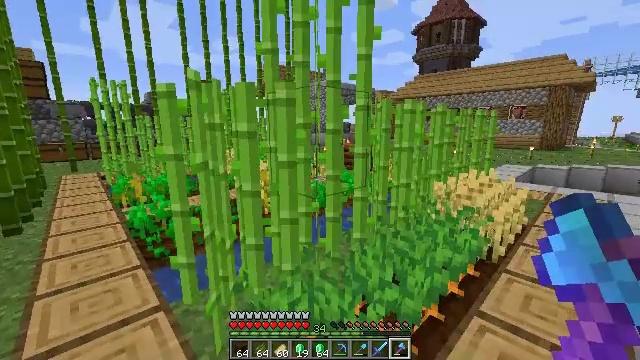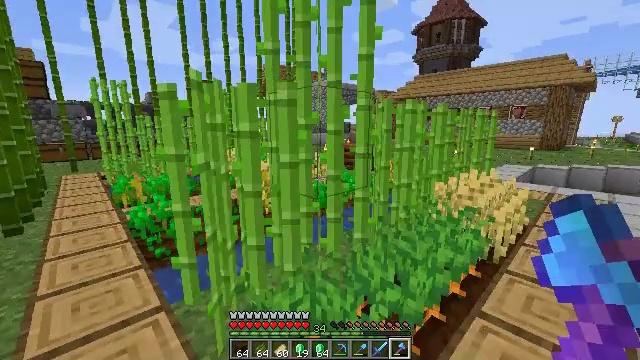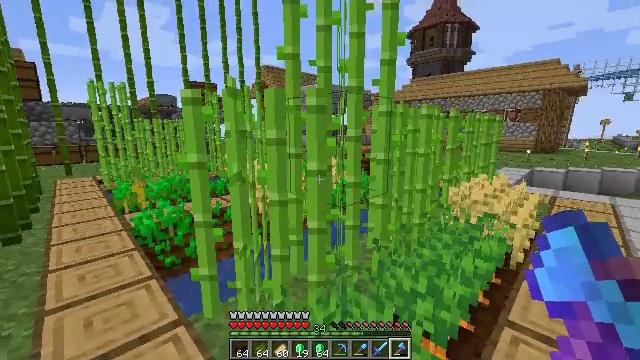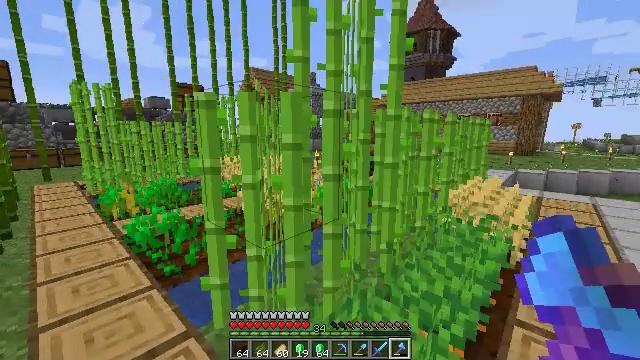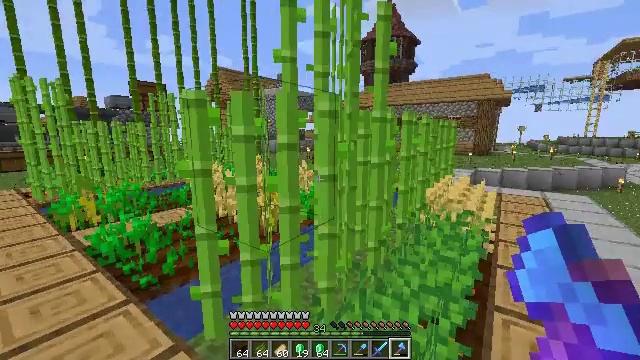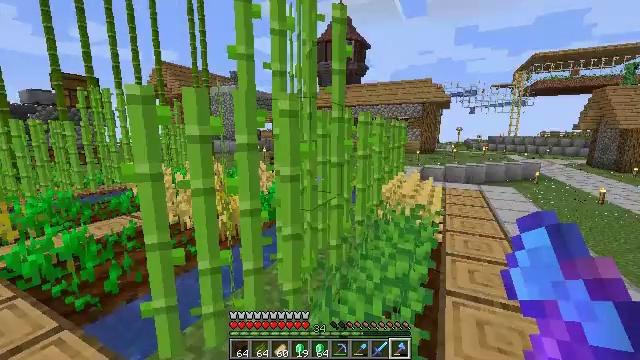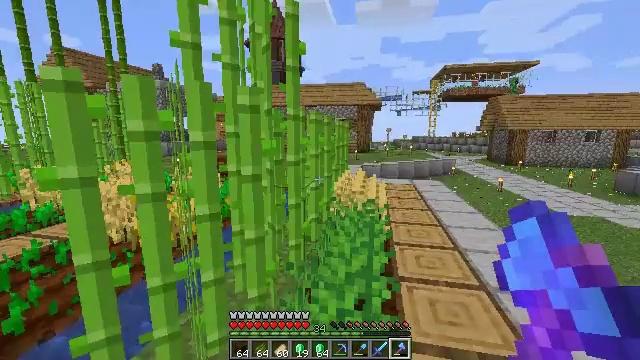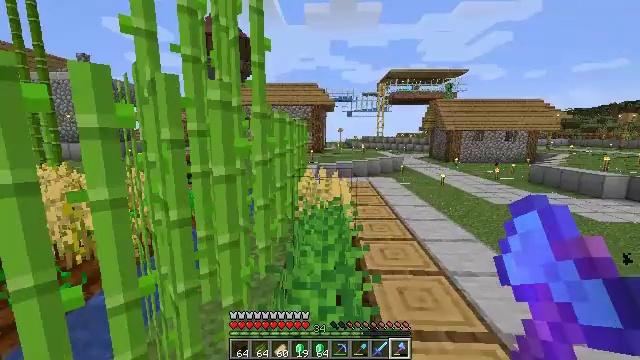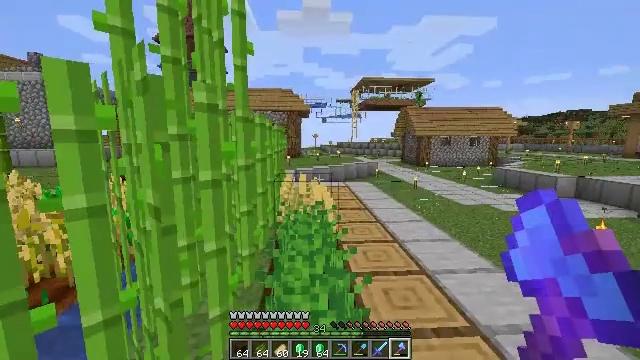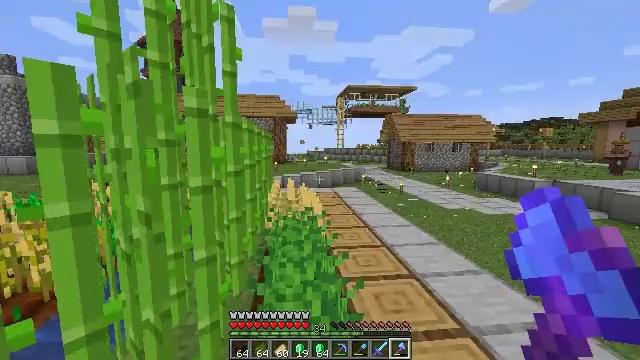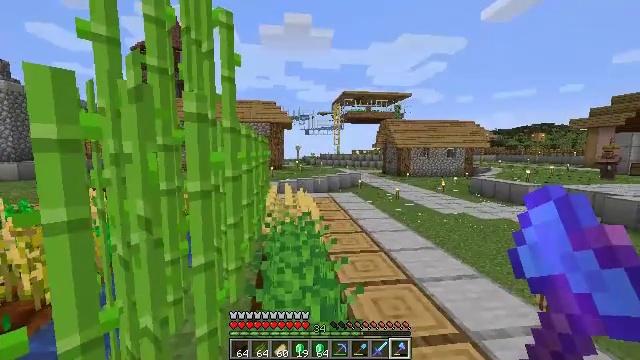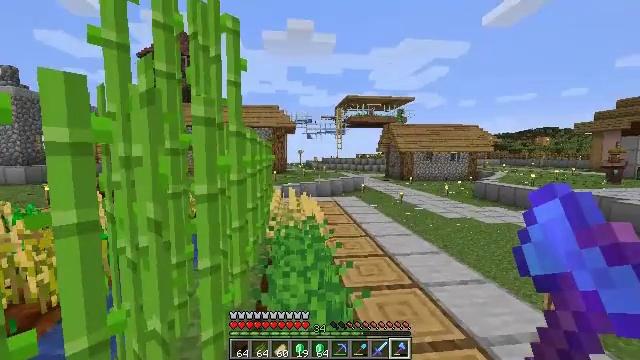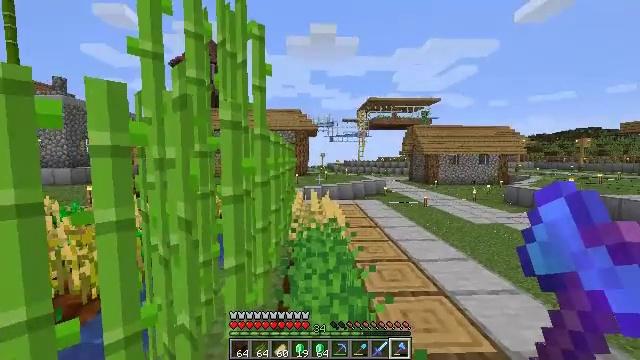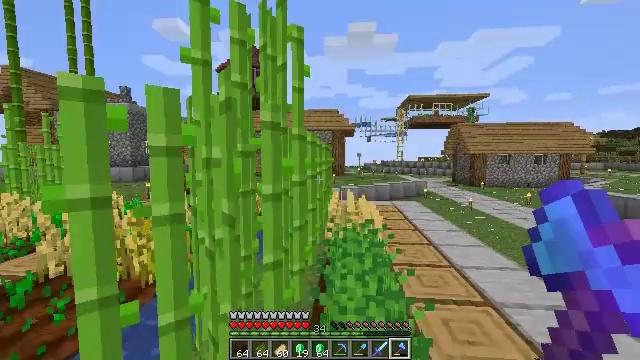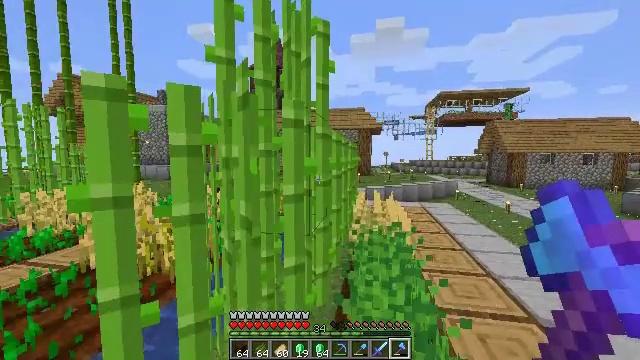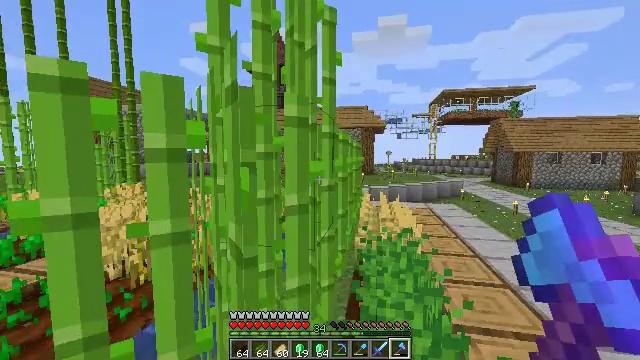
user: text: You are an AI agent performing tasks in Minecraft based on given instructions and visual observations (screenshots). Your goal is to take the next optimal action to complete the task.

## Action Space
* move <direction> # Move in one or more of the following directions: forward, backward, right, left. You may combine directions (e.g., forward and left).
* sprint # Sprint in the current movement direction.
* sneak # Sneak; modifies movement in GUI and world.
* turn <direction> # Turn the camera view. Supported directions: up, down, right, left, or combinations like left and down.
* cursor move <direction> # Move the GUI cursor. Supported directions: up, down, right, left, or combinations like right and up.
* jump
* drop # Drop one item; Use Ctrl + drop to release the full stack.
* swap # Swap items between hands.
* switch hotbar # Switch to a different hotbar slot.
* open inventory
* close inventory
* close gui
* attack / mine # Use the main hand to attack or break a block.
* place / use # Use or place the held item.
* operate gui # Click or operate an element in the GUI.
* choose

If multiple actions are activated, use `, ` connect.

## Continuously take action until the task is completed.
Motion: motion action
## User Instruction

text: Cut down the sugar cane stalks.
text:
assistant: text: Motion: move left
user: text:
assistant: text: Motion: move left, turn right
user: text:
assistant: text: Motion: move left, turn right
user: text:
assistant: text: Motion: move left, turn right
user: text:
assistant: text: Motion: move left, turn right
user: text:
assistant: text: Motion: move left, turn right
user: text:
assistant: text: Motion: turn right
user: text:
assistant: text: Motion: turn right and up
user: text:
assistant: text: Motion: turn right and up
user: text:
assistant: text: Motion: turn up
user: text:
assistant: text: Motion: no_op
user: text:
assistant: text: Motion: turn left
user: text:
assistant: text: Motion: move forward, turn left
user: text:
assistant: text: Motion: move forward, turn left
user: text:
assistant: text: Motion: move forward and move left
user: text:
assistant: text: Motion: move forward and move left
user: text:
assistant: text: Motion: move forward and move left
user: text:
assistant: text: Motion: turn right
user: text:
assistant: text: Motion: turn right and down
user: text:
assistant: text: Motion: turn right
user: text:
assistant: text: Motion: no_op
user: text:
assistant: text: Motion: no_op
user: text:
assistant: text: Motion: no_op
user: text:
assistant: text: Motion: no_op
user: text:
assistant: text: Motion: turn up
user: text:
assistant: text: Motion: turn up
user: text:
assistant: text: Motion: move forward, attack / mine
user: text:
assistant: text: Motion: move forward, attack / mine
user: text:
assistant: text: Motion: move forward, attack / mine
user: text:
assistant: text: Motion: move forward, attack / mine